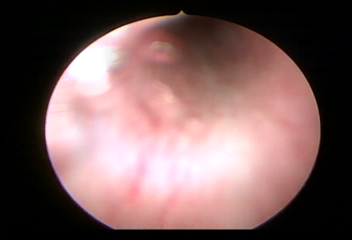
Modality: WLC
Class: Normal mucosa
Bladder cancer association: No